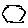
Label: hexagon